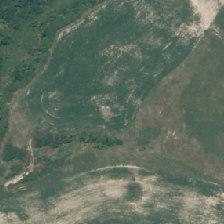
Land cover: low_producing_grassland